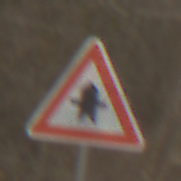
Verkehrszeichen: Vorfahrt
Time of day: MorningAfternoon
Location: Outdoor (Nature)
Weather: PartlyCloudy
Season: Winter
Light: Natural